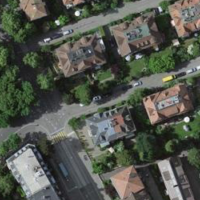
EUNIS habitat code: 54
Species observed at this site:
Phoenicurus ochruros
Symphoricarpos albus